Field crop: maize
Growth stage: 2
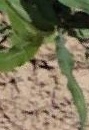
Species: maize